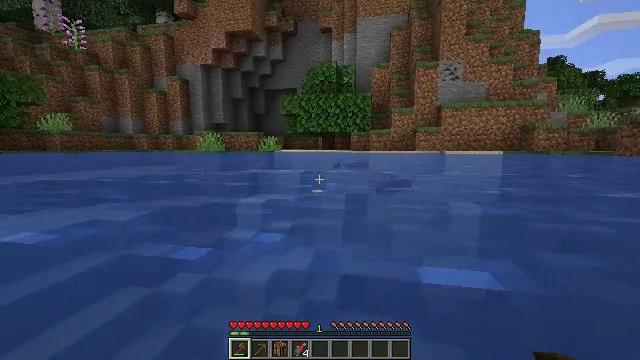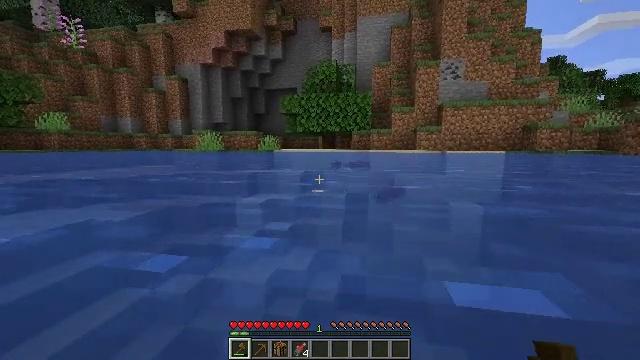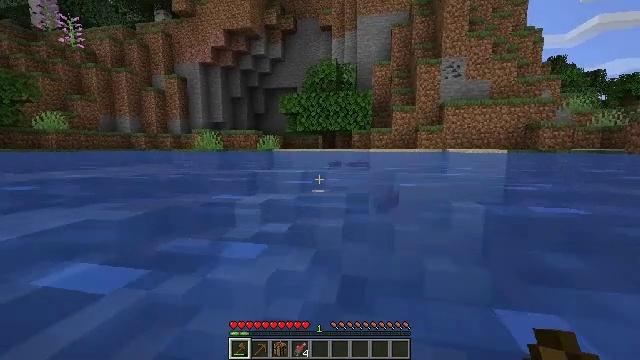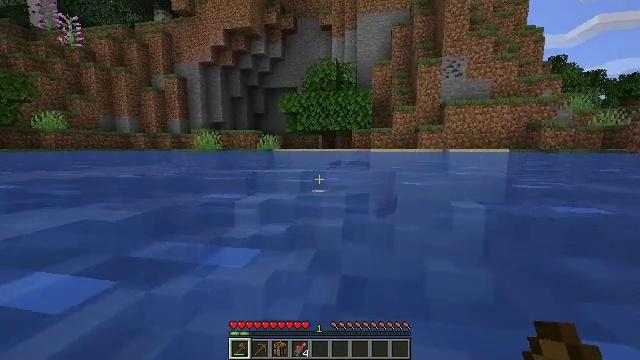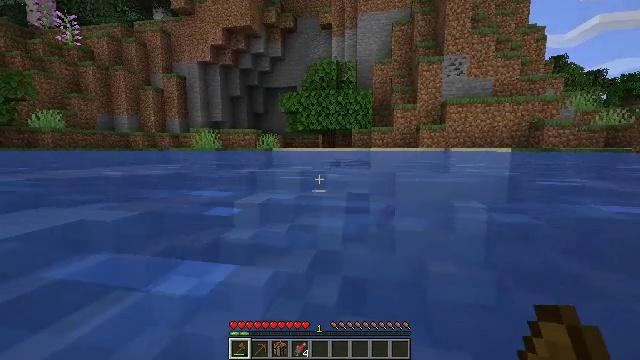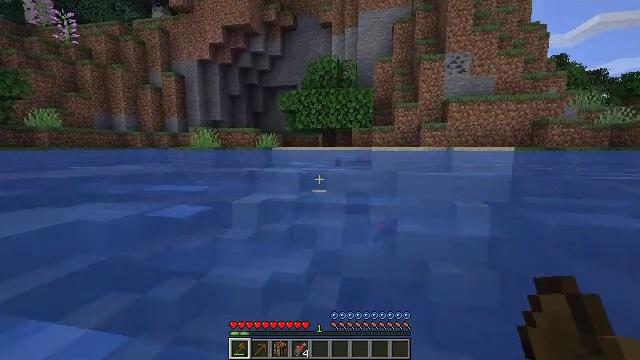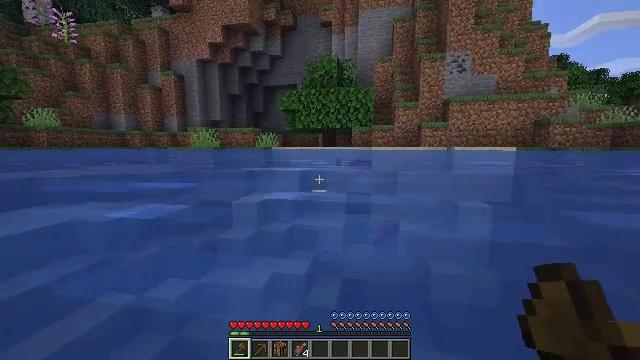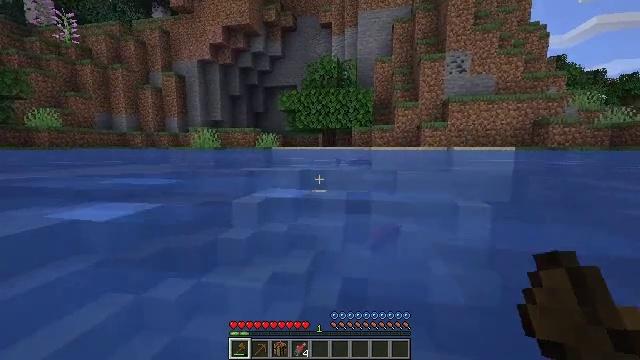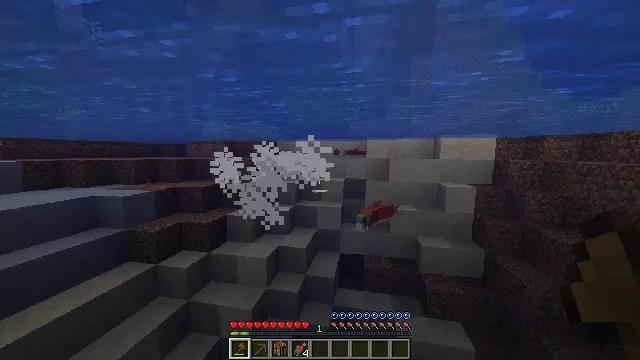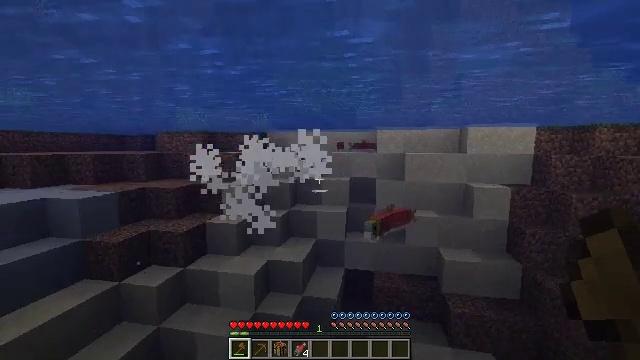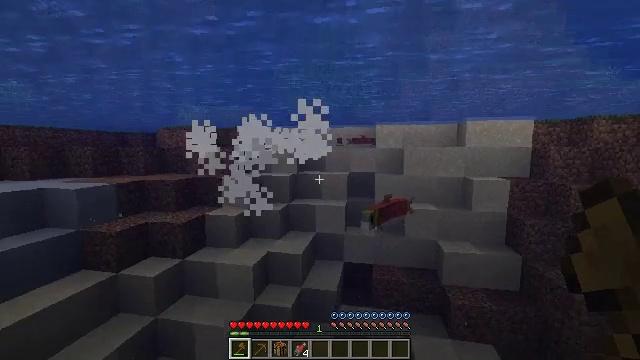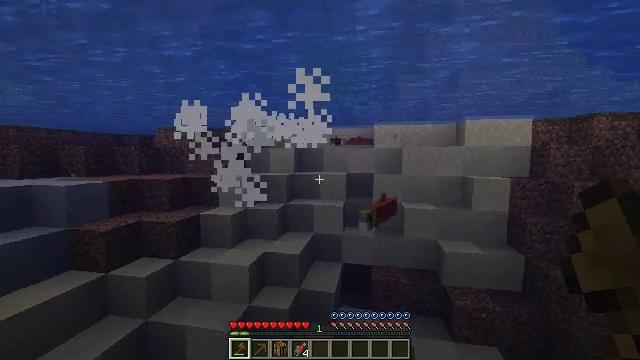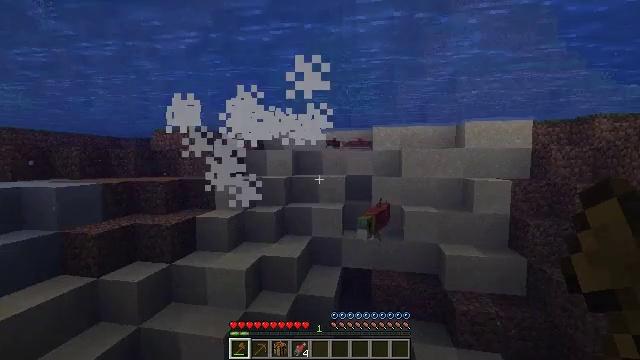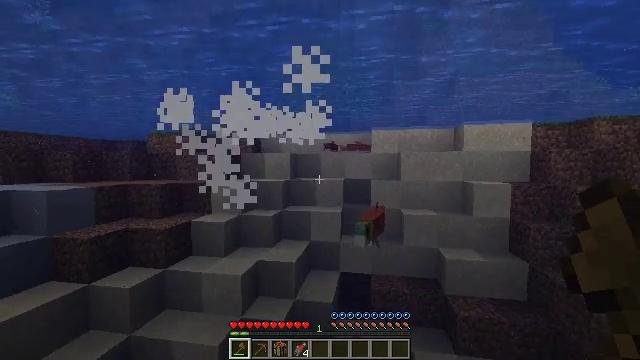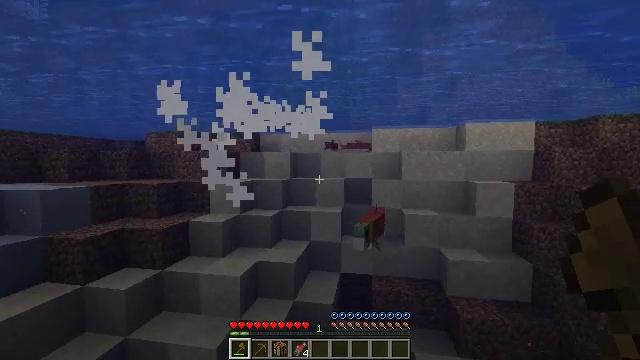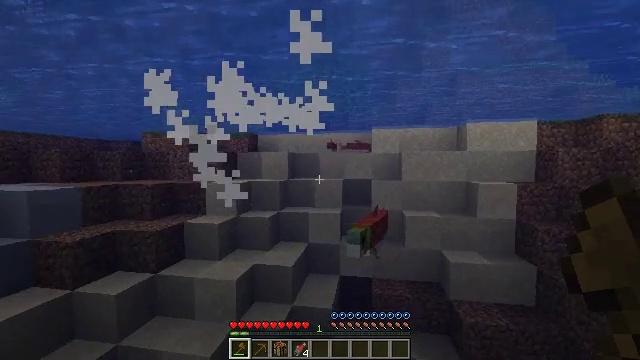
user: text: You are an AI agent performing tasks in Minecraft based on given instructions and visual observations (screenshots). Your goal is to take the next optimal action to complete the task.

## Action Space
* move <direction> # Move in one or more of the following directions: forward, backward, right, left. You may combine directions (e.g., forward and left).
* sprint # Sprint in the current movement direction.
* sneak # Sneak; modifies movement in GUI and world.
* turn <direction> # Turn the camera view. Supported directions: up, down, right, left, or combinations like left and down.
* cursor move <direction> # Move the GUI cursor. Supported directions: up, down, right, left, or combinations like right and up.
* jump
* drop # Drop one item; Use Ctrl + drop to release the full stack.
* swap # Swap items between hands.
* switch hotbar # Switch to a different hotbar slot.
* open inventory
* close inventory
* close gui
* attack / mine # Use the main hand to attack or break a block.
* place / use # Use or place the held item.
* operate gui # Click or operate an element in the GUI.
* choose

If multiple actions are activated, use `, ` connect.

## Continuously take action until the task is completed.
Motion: motion action
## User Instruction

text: Hunt fish.
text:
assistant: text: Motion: move forward, sprint
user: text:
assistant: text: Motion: move forward, sprint
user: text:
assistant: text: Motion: move forward, sprint
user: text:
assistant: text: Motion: move forward, sprint
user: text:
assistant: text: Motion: move forward, sprint
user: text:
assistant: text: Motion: move forward, sprint
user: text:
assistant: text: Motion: move forward, sprint
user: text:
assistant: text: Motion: move forward, sprint
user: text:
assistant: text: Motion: move forward, sprint
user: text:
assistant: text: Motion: move forward, sprint
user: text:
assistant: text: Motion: move forward, sprint, turn up
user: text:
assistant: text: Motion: move forward, sprint
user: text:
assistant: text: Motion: move forward, sprint
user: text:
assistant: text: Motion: move forward, sprint
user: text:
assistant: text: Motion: move forward, sprint
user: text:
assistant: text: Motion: move forward, sprint, turn right
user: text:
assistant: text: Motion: move forward, sprint, turn right
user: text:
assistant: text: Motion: move forward, sprint, turn right
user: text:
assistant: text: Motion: move forward, sprint, turn right and up
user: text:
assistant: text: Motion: move forward, sprint, turn up
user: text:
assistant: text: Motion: move forward, sprint
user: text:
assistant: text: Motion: move forward, sprint, jump
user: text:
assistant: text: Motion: move forward, sprint, jump
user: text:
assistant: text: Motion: move forward, sprint, jump
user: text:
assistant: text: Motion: move forward, sprint, jump
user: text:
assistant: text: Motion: move forward, sprint
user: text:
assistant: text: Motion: move forward, sprint
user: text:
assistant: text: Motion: move forward, sprint
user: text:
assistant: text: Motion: move forward, sprint
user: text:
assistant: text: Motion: move forward, sprint